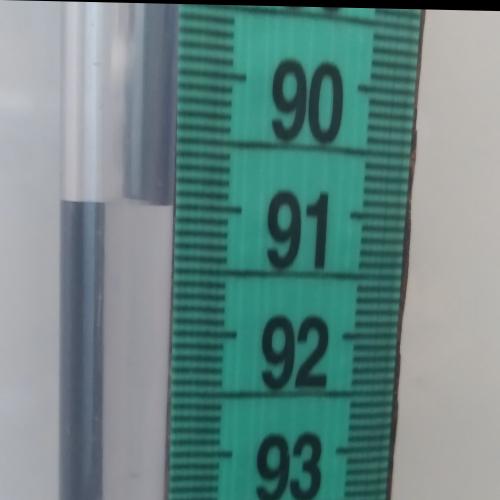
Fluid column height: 91.0 cm